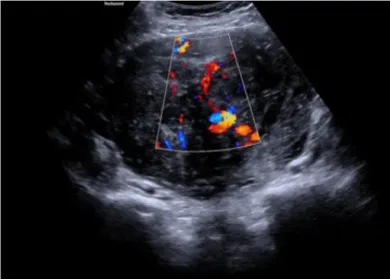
(B) Tumor with an active blood flow (transabdominal ultrasound).
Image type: radiology (ultrasound)